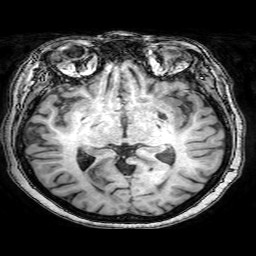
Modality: T1w
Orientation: coronal
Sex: female
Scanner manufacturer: philips
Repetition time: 0.008133 s
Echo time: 0.00372 s